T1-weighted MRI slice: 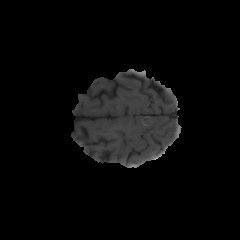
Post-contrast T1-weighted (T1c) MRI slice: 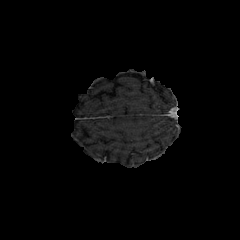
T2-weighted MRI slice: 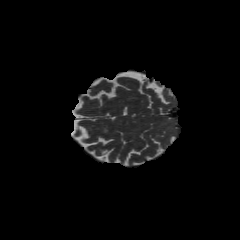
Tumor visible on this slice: no